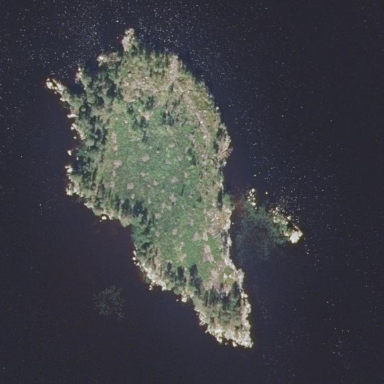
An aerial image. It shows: Island covered with woodland.